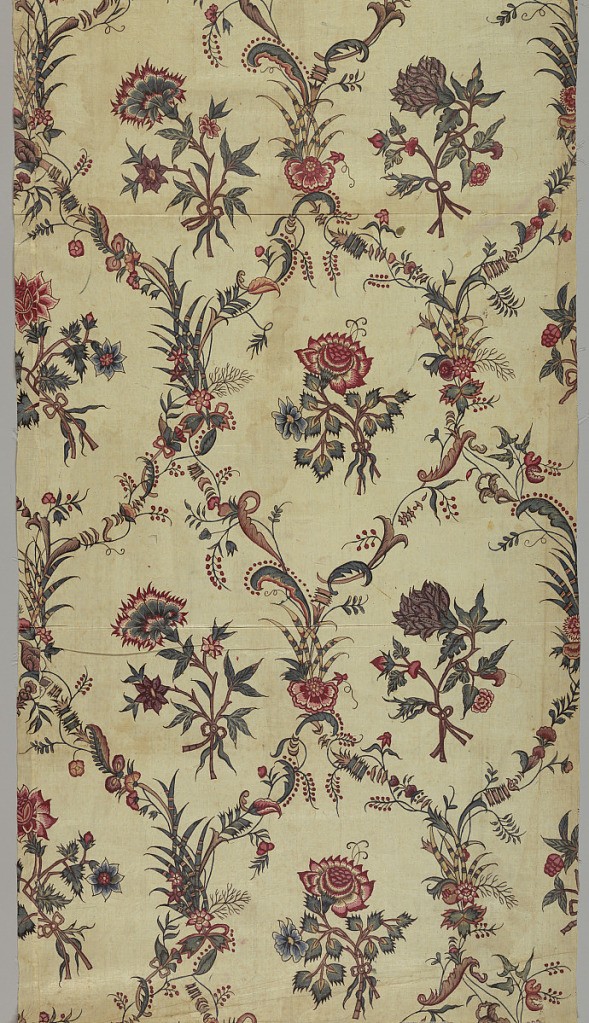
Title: Chintz fragment
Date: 1750–1800
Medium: cotton Technique: mordants (2 reds, black, purple and brown) and dye (yellow) applied by brush or pen; blue brushed over resist; chintz on plain weave
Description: Diamond lattice enclosing floral forms. Horizontal line at bottom. Faint pencil line at right where fabric was cut.